Interaction volume radius: 5 \u00c5
Interaction volume height: 40 \u00c5
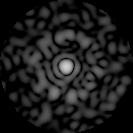
Disorder parameter: 0.8032